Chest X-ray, PA view. Patient: 46 years old, sex M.
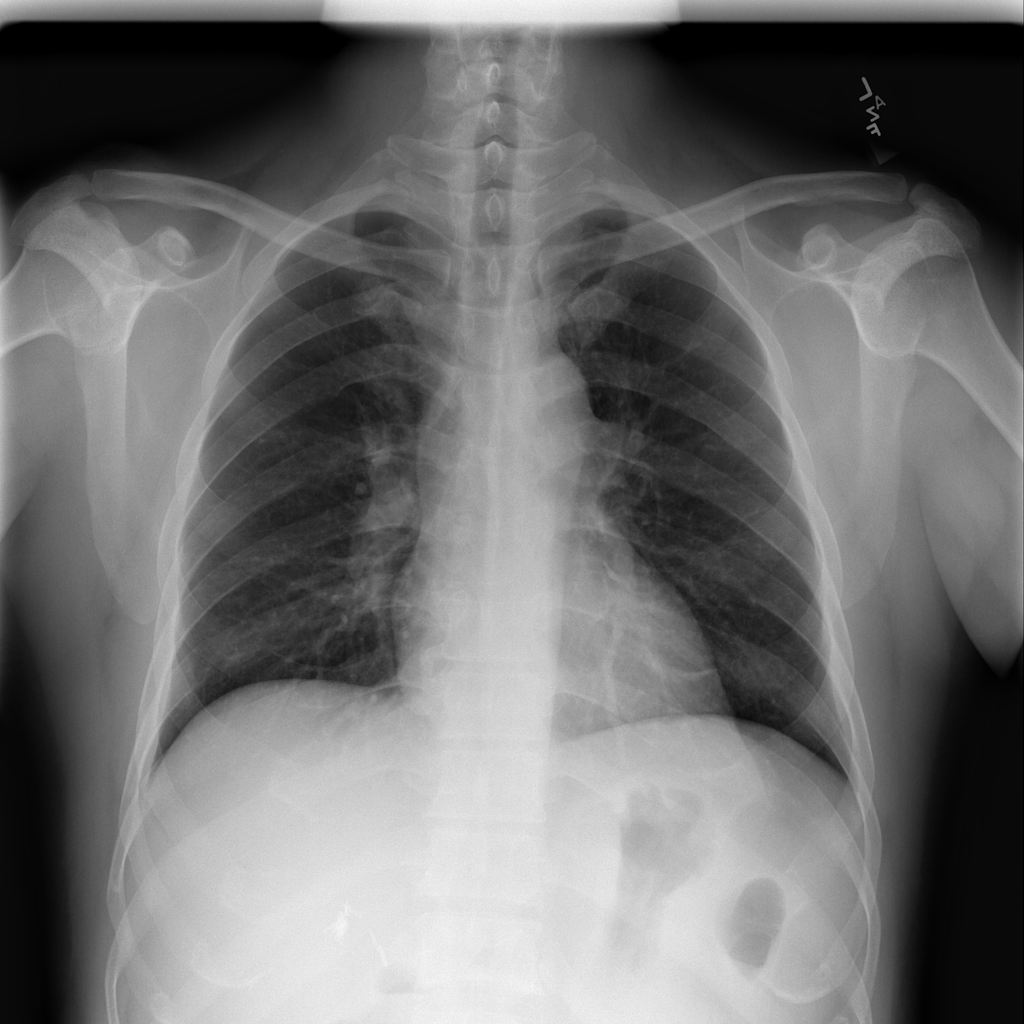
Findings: No Finding